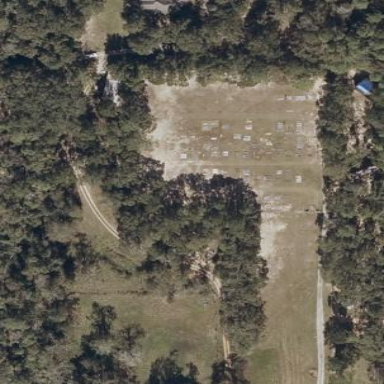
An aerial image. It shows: Cemetery.